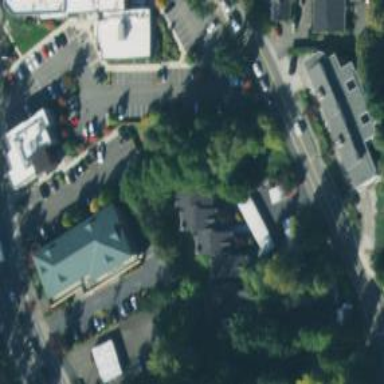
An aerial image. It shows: Parking space.